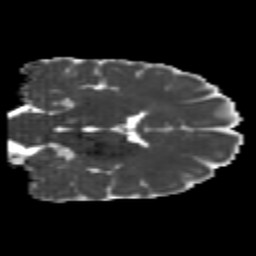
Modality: MD
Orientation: coronal
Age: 24
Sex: female
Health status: healthy
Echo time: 0.074 s